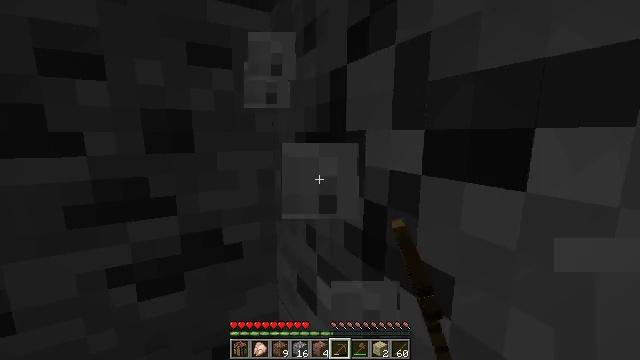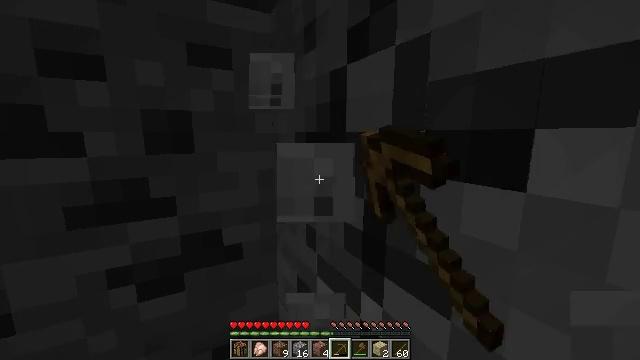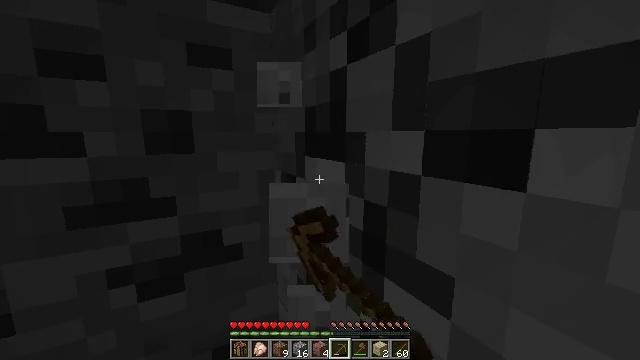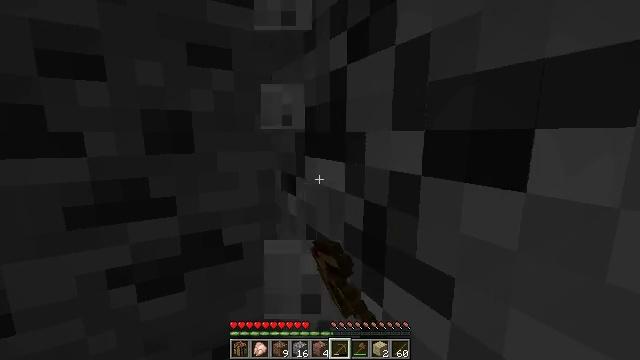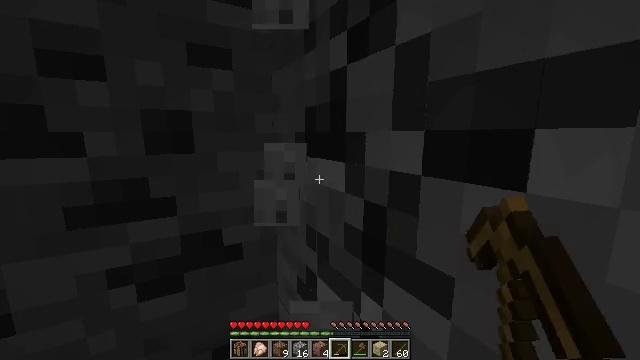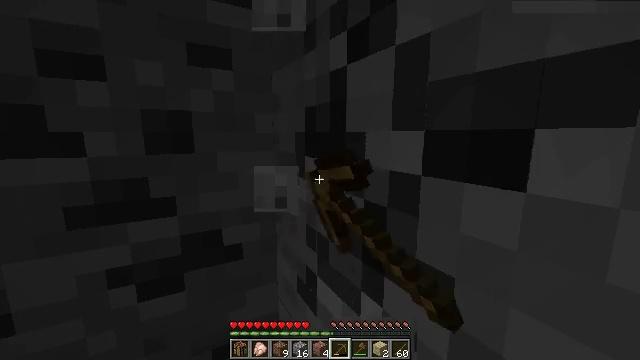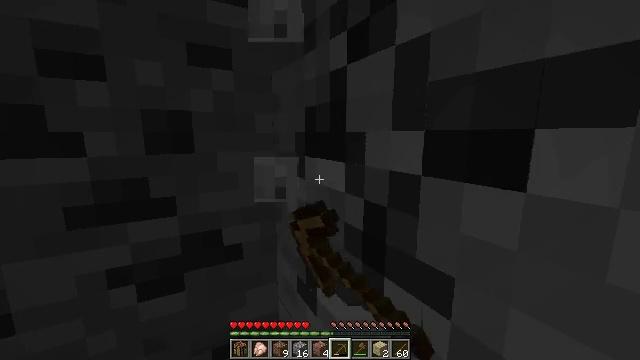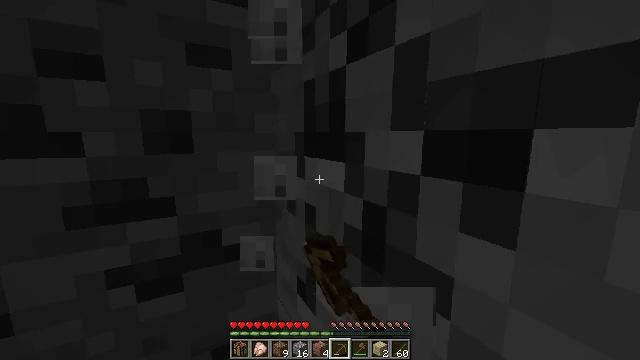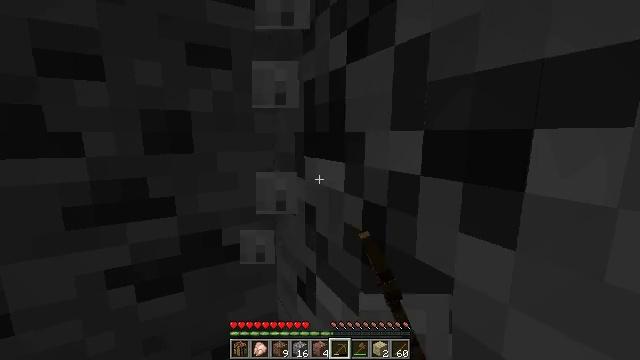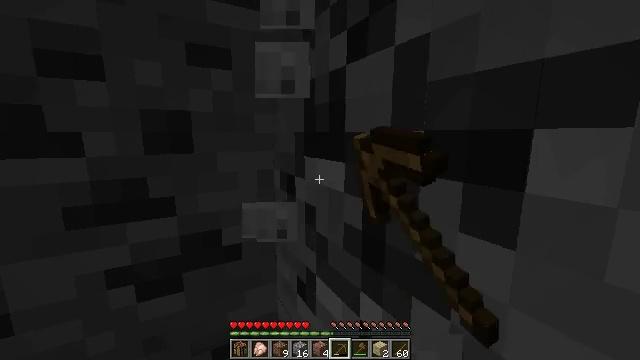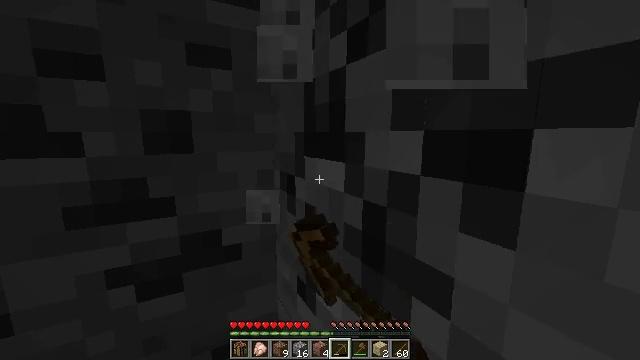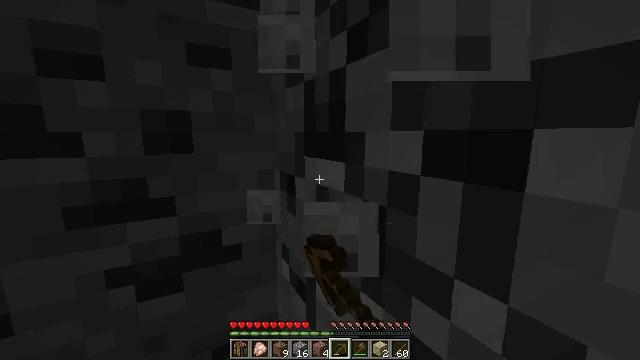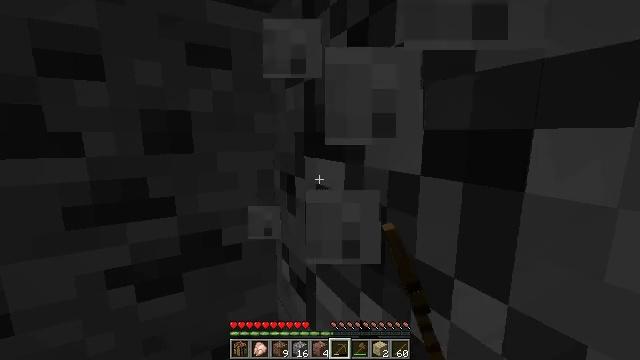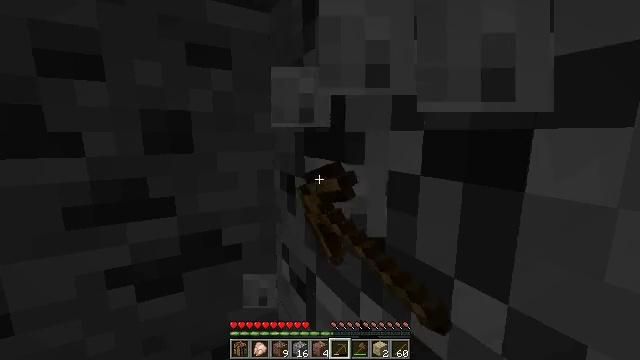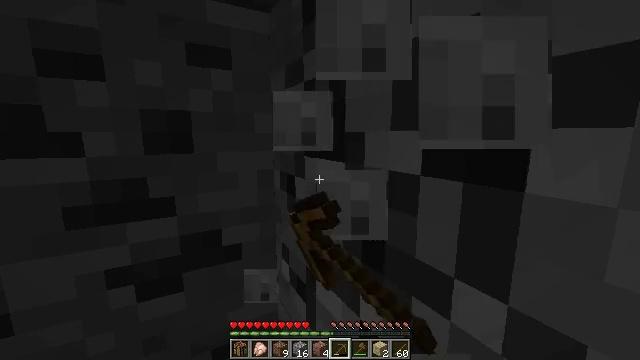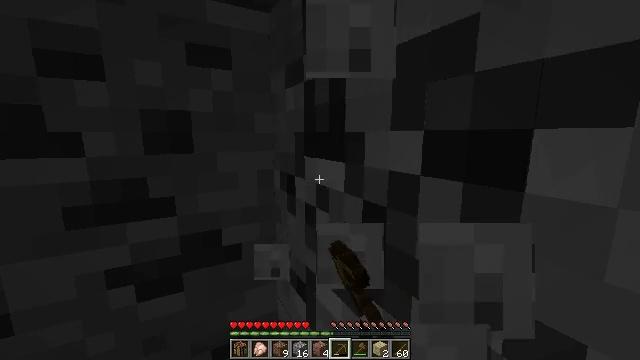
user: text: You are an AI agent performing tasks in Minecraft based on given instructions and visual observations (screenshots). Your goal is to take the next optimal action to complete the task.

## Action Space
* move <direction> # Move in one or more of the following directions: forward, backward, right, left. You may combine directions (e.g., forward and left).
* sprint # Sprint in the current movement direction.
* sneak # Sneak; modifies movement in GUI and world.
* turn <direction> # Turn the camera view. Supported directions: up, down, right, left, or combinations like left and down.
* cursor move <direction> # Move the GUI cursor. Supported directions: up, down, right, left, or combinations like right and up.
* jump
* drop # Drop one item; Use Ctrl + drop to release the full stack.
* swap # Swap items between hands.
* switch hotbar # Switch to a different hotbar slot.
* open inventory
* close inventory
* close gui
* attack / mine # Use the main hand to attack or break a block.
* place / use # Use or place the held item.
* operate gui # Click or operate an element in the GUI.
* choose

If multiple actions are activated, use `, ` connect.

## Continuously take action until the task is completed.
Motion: motion action
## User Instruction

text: Break the coal ore to collect coal.
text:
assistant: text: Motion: attack / mine
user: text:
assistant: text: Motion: attack / mine
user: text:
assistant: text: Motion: attack / mine
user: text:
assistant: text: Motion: attack / mine
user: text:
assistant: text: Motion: attack / mine
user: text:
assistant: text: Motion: attack / mine
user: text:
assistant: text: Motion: attack / mine
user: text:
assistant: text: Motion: attack / mine
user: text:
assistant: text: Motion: attack / mine
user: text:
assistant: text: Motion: attack / mine
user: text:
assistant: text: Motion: attack / mine
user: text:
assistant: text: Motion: attack / mine
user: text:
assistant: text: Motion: attack / mine
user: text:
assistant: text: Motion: attack / mine
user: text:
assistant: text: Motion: attack / mine
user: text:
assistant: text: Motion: attack / mine
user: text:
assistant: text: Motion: attack / mine
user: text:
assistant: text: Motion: attack / mine
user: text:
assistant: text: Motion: attack / mine
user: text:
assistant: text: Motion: attack / mine
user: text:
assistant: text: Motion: attack / mine
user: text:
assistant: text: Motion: attack / mine
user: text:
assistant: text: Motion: attack / mine
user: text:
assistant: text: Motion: attack / mine
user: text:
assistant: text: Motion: attack / mine
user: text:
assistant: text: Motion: attack / mine